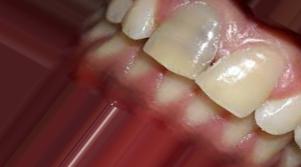
Condition: Tooth Discoloration